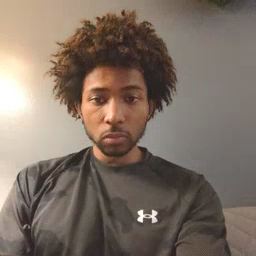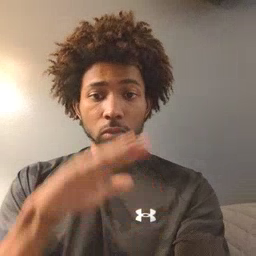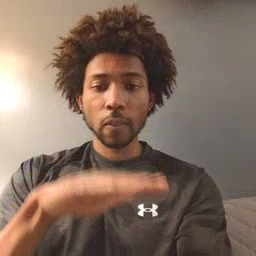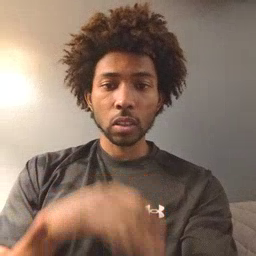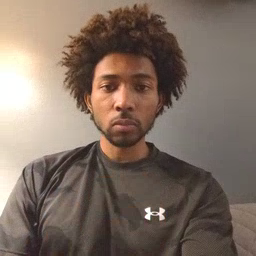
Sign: on